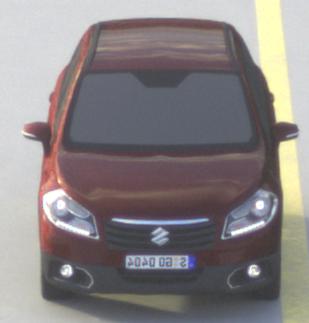
Make: Suzuki
Model: SX4 S-Cross 1.6
Detailed model: SX4 (II) S-Cross
Model produced from: 2013/10
Model produced until: 2015/08
Doors: 5
Color: red
Road condition: dry road
Daytime: morning or afternoon
Contrast: medium contrast